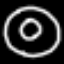
Label: donut